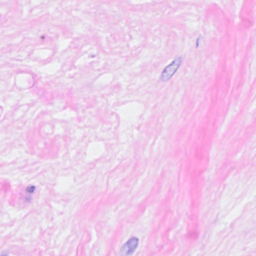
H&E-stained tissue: Breast